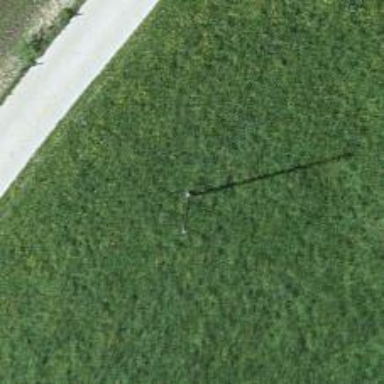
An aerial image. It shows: Minor power line.